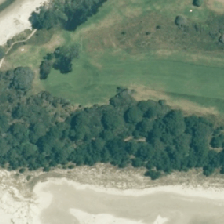
Land cover: urban_parkland